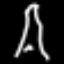
Label: The Eiffel Tower